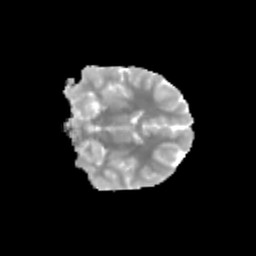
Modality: MD
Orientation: coronal
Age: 11
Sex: female
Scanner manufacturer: siemens
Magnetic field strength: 3 T
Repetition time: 3.8 s
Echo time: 0.07 s